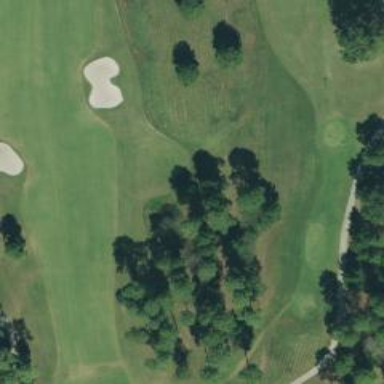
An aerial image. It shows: Golf fairway surrounded by grass.